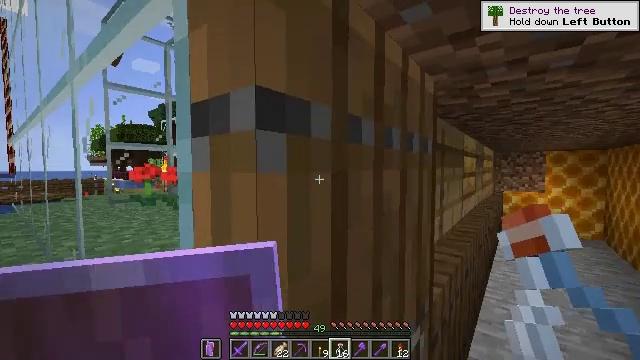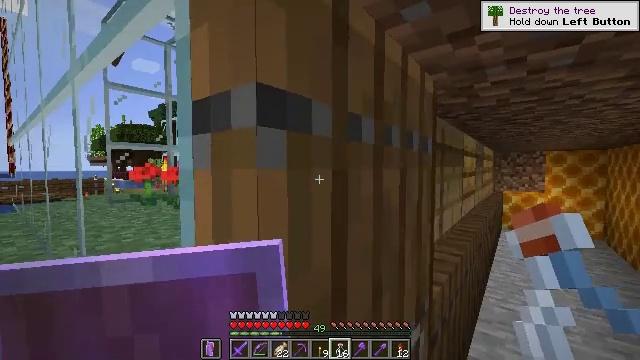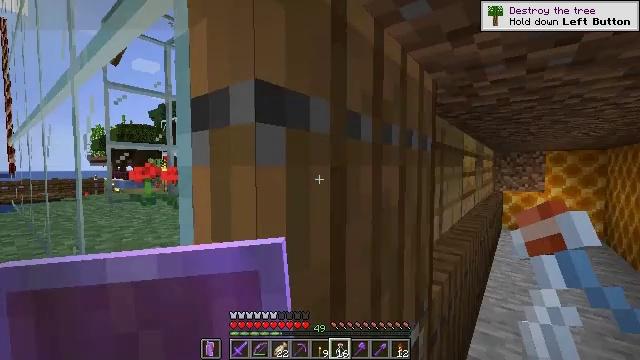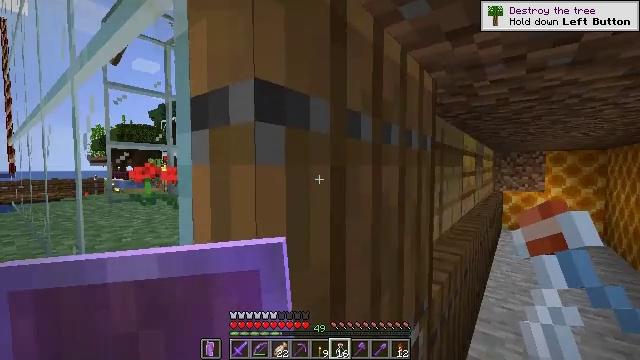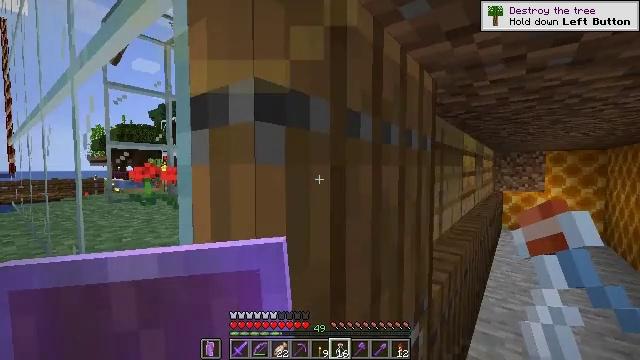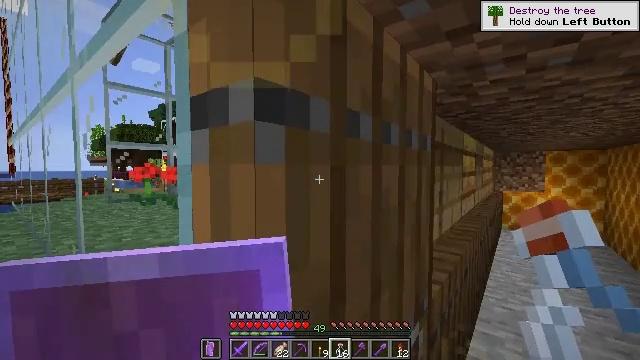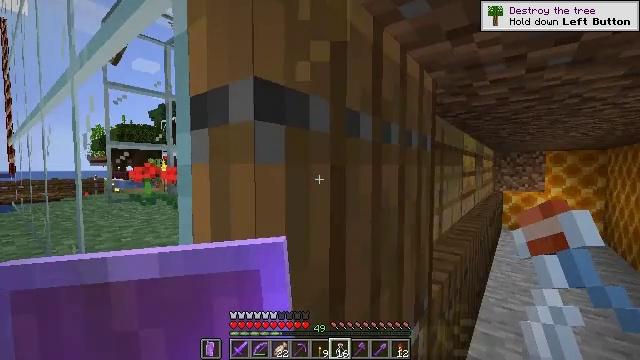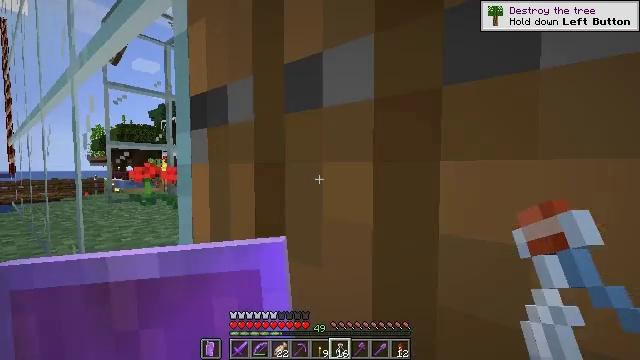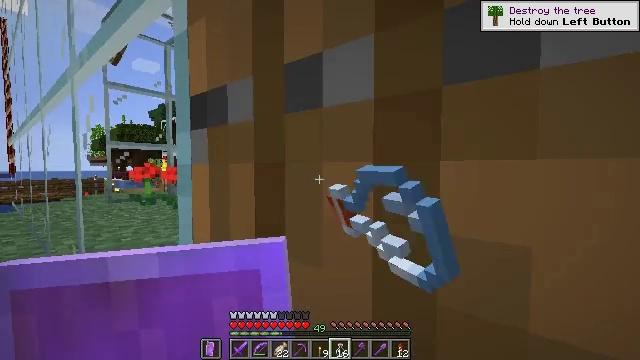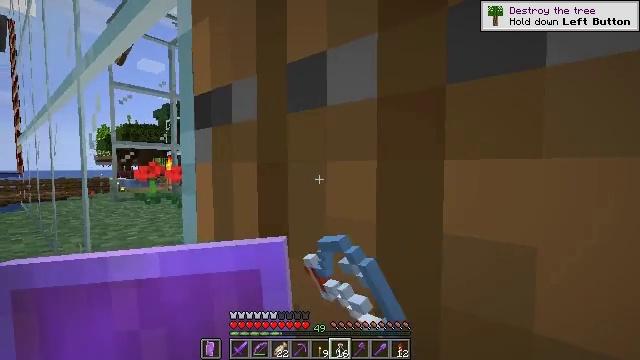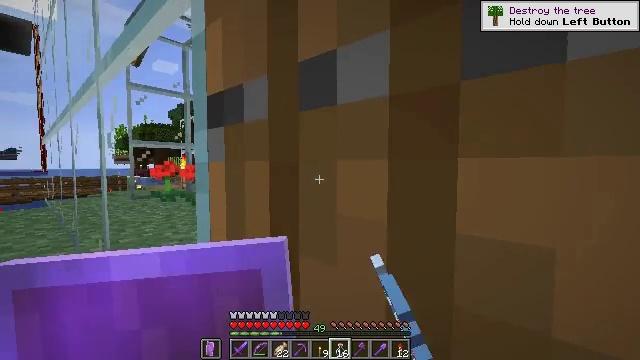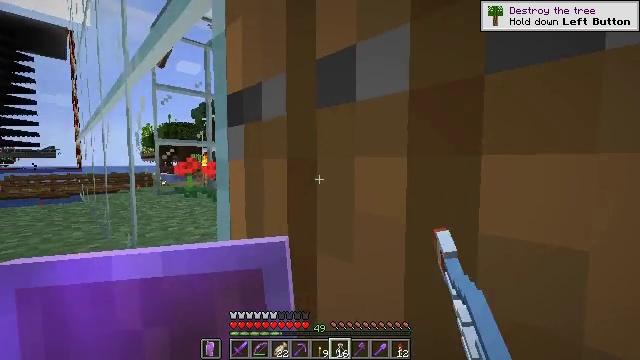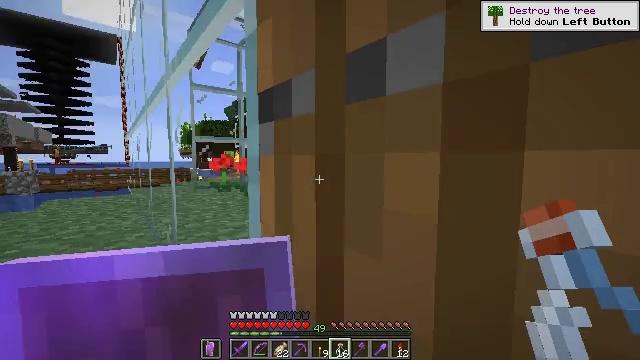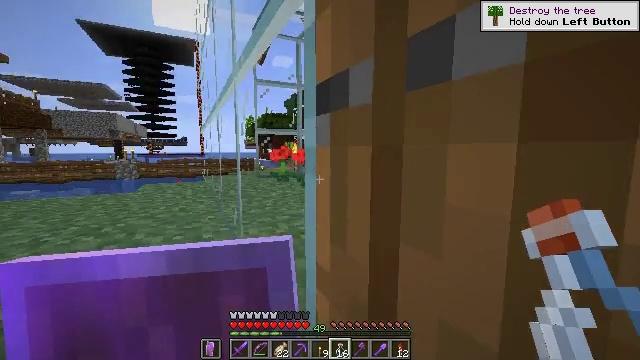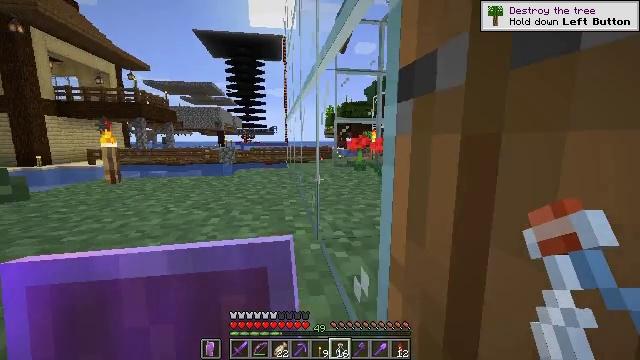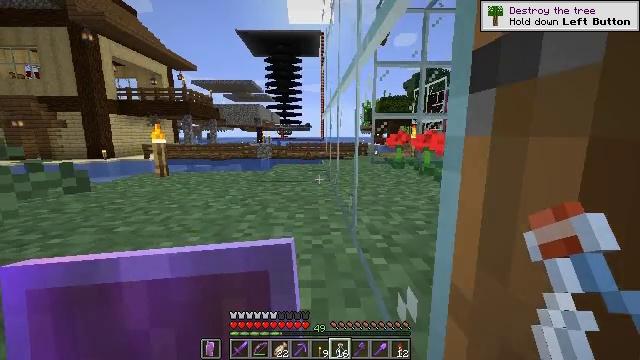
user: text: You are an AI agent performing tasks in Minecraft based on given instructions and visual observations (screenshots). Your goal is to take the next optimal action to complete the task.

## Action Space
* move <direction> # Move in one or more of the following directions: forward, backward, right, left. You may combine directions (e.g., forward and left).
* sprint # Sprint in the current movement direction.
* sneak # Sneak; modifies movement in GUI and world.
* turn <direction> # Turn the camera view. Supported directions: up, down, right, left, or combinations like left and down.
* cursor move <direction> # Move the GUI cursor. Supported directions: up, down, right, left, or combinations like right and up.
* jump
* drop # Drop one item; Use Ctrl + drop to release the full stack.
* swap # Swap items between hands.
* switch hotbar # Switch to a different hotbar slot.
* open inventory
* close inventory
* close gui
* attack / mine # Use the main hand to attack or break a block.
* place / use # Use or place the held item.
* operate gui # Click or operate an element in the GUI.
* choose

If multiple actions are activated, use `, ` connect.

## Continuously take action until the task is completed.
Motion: motion action
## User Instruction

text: Get a honey block by mixing honey bottles in the crafting table.
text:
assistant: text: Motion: no_op
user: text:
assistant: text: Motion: no_op
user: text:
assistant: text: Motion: no_op
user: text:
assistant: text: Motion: no_op
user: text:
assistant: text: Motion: no_op
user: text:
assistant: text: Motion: no_op
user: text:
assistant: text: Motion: use / place
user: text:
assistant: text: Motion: use / place
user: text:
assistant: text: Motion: use / place
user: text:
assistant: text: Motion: turn left
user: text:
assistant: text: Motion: turn left
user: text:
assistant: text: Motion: turn left
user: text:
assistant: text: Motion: turn left and down
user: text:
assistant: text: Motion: turn left and down
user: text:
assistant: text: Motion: move forward, turn left
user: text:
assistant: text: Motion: move forward
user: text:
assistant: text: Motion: move forward
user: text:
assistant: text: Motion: move forward
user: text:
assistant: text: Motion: move forward, jump
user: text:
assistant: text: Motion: move forward, jump
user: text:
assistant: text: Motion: move forward, jump
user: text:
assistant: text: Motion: move forward
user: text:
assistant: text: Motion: move forward
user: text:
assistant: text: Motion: move forward
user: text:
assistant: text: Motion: move forward
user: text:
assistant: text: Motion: move forward
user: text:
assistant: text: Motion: move forward
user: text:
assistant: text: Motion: move forward
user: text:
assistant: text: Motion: move forward
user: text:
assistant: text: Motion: move forward